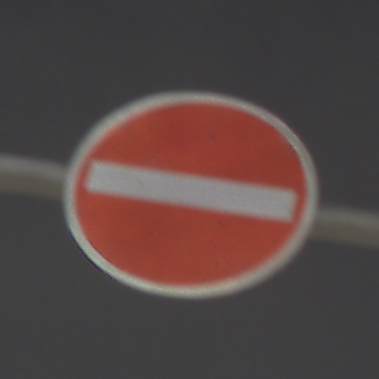
Verkehrszeichen: VerbotDerEinfahrt
Umgebung: Outdoor, Urban
Tageszeit: Night
Wetter: PartlyCloudy
Licht: Artificial
Jahreszeit: NotSpecified
Kontrast: HighContrast